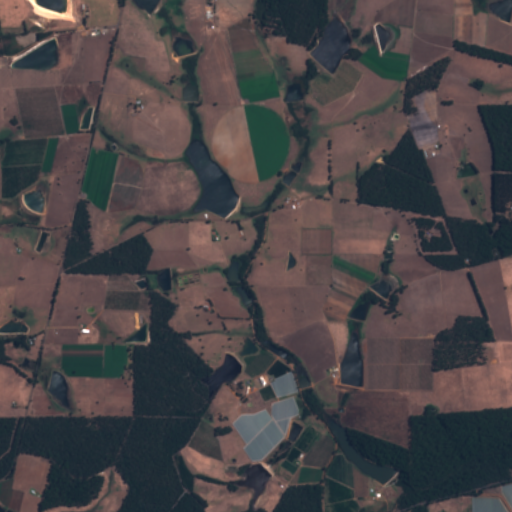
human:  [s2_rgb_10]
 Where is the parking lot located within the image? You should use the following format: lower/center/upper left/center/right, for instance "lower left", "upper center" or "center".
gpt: There is no parking lot in the image.